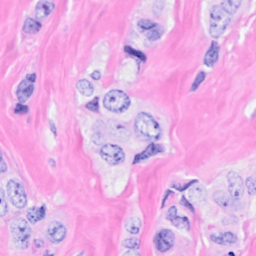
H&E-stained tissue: Breast